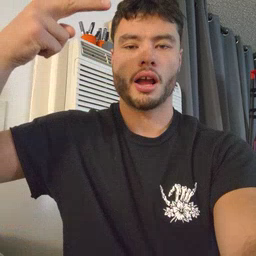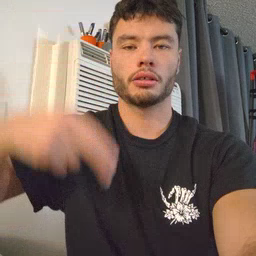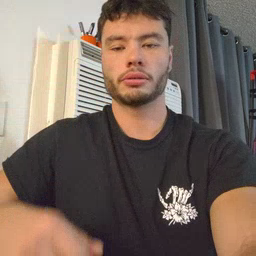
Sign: high